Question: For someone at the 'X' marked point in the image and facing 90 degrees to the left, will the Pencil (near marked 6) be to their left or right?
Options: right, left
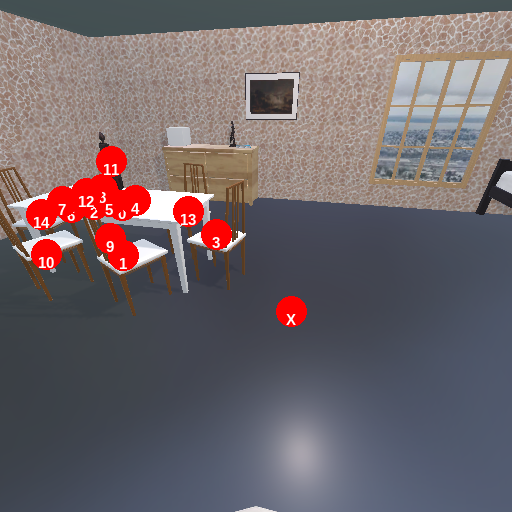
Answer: right